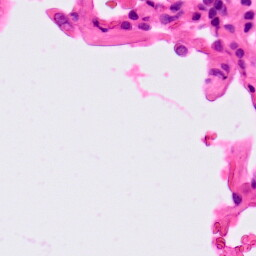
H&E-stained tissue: Lung